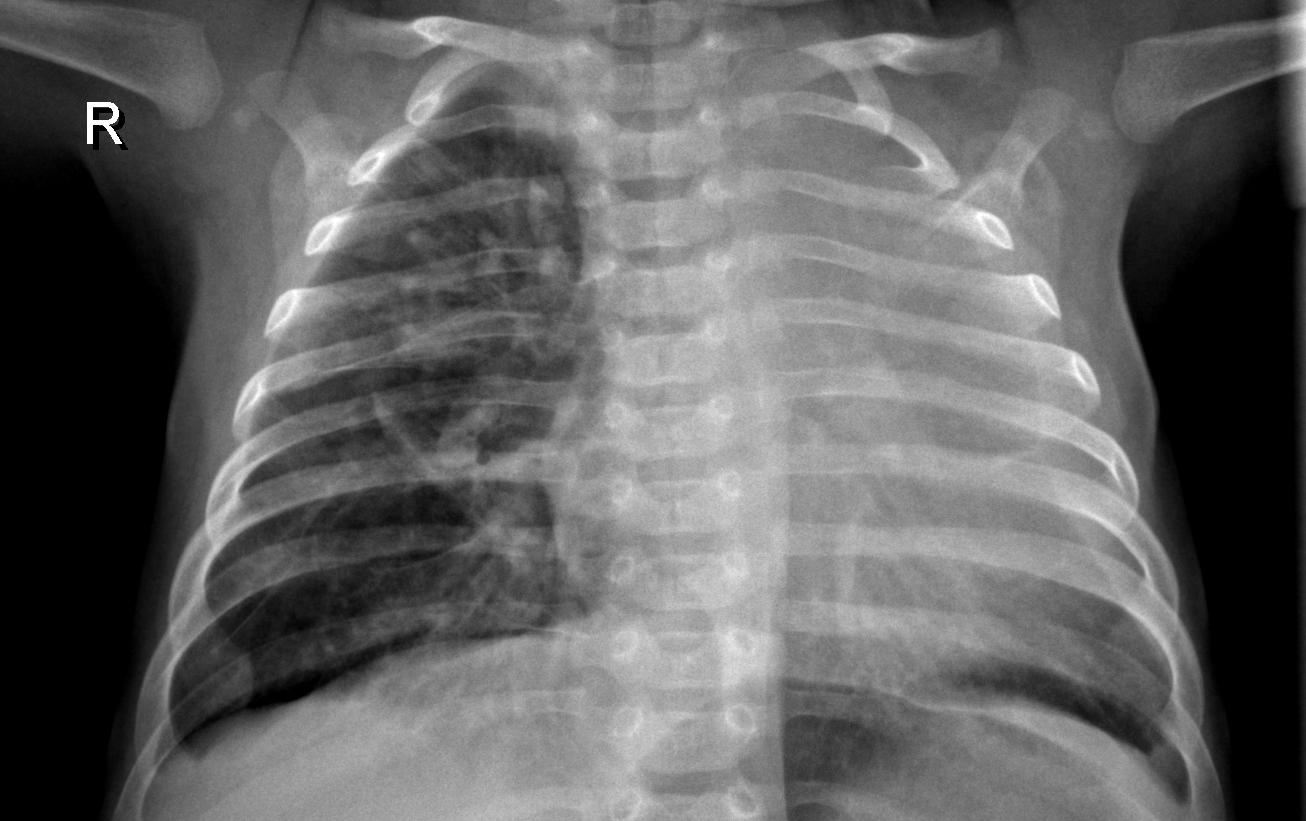
Diagnosis: PNEUMONIA